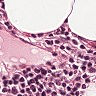
Metastatic tissue present: no